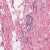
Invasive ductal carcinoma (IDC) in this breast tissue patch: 0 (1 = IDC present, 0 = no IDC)